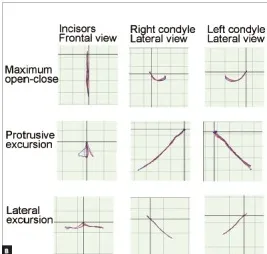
Condylar movement and incisal paths recorded using a jaw movement recording system with six degrees of freedom. . Posttreatment.
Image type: radiology (scintigraphy)